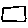
Label: square